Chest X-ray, PA view. Patient: 45 years old, sex F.
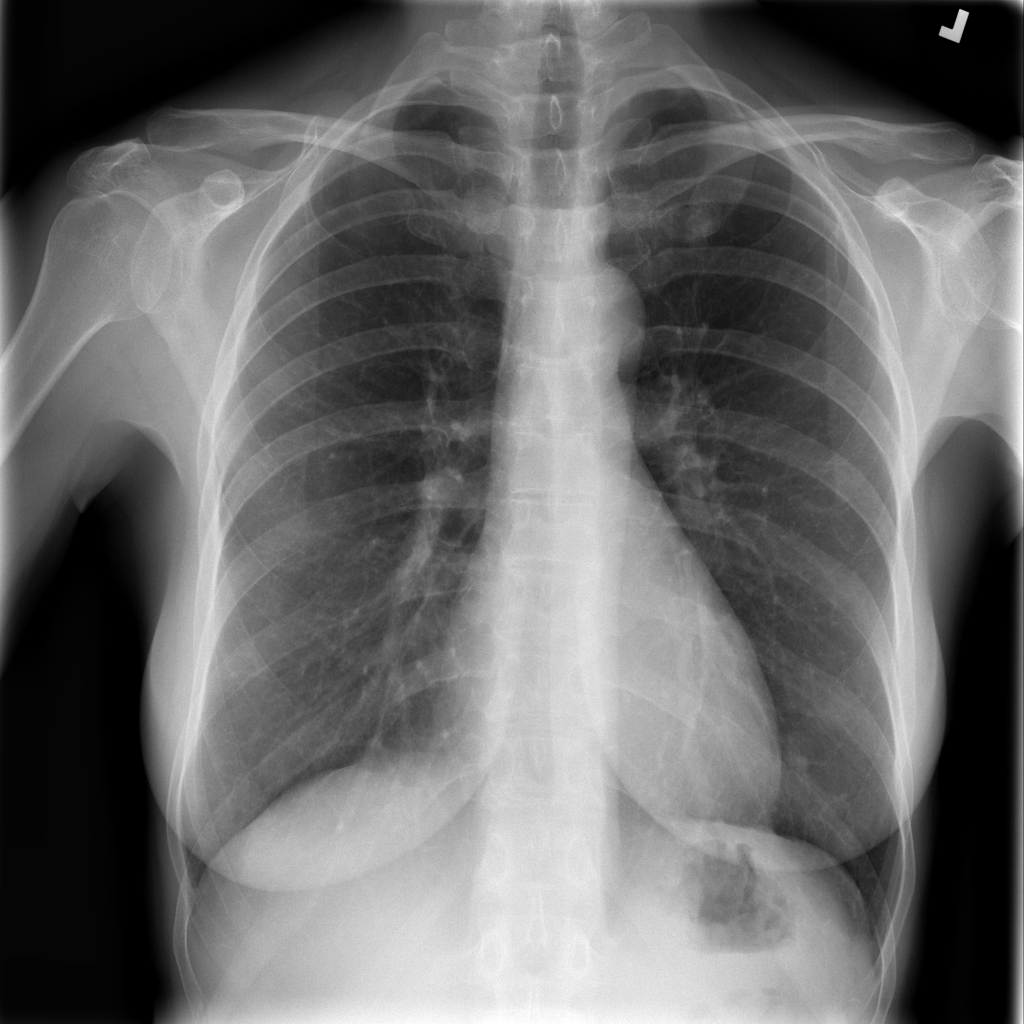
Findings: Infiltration